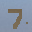
Label: 7